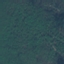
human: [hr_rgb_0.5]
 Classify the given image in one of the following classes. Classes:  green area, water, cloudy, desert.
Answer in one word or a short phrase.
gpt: green area